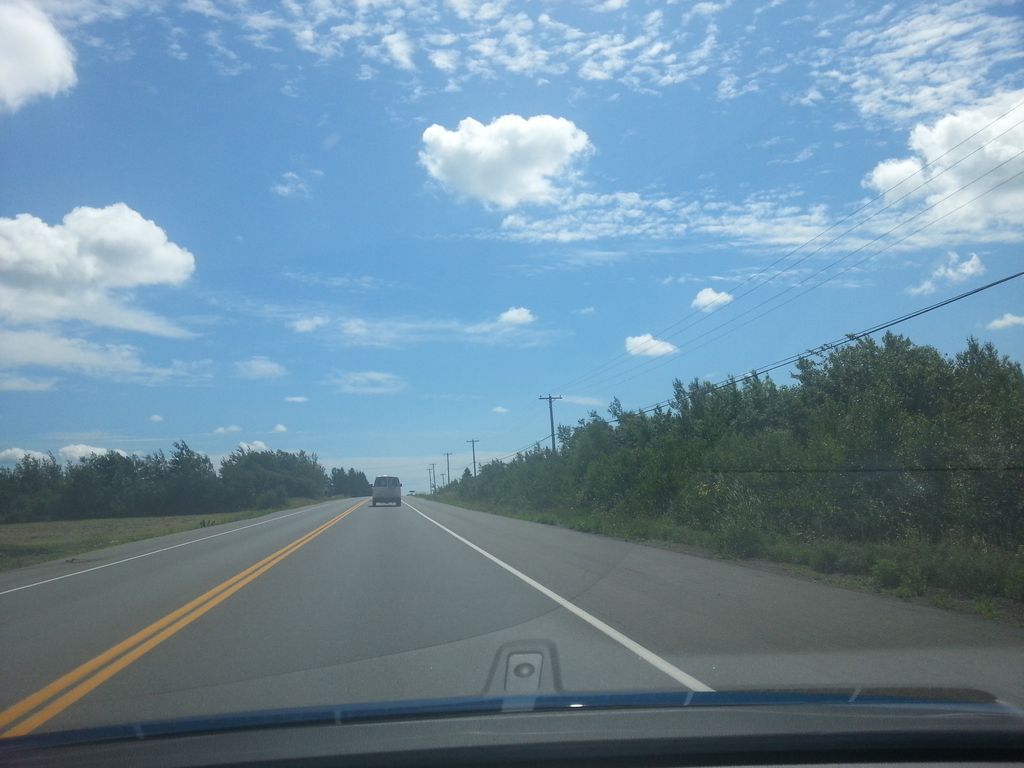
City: charlottetown